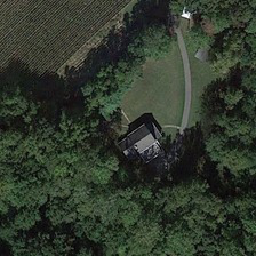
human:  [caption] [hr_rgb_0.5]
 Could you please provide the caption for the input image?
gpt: There is a forest near the road house.

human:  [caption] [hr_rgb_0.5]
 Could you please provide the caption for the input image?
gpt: a forest is located near a strip farmland where is a house with a street.

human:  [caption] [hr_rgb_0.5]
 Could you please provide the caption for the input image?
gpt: A forest stands near a striped field, a house with roads.

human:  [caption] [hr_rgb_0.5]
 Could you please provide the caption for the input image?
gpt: a curved country road stretches to this house surrounded by the wood next to the farm land .

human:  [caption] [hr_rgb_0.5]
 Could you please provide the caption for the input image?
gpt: Standing in the forest near the farm